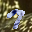
Label: 7